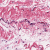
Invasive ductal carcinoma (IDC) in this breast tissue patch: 0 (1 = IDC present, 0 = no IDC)